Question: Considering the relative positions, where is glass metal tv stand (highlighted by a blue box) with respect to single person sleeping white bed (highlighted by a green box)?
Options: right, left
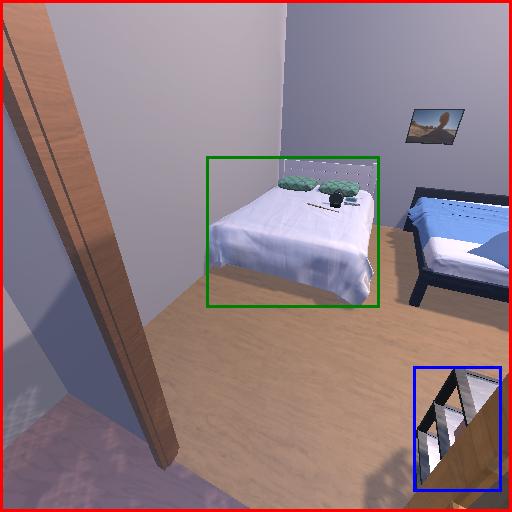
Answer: right